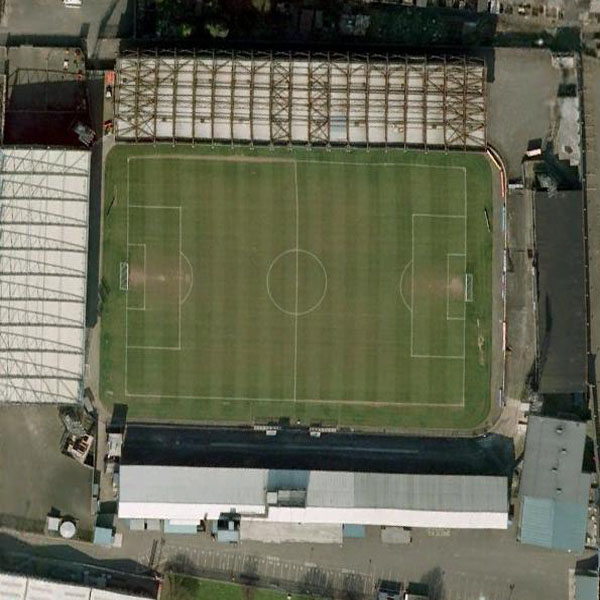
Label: footballField